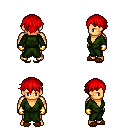
a pixel art fantasy rpg character, male body template, human, tanned skin, green robe, metal pants, red short bangs hairstyle, gold gloves, brown slippers, four views (front, back, left, right), 2x2 character sprite sheet, small pixel art, hard edges, no anti-aliasing